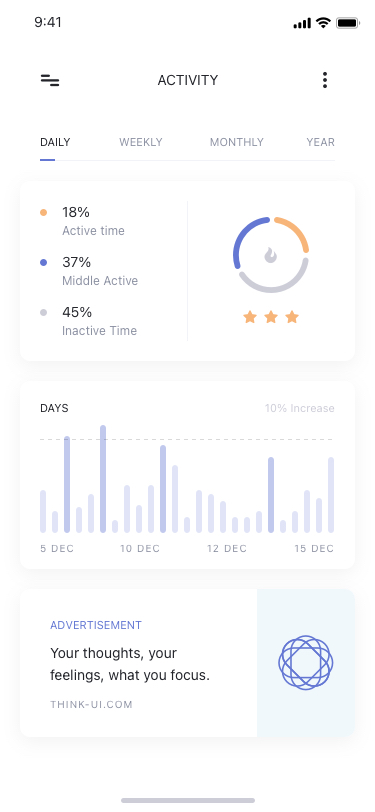
Text in this UI design:
45%
Inactive Time
37%
Middle Active
18%
Active time
12 DEC
10 DEC
15 DEC
5 DEC
DAYS
10% Increase
THINK-UI.COM
Your thoughts, your feelings, what you focus.
ADVERTISEMENT
DAILY
YEAR
WEEKLY
MONTHLY